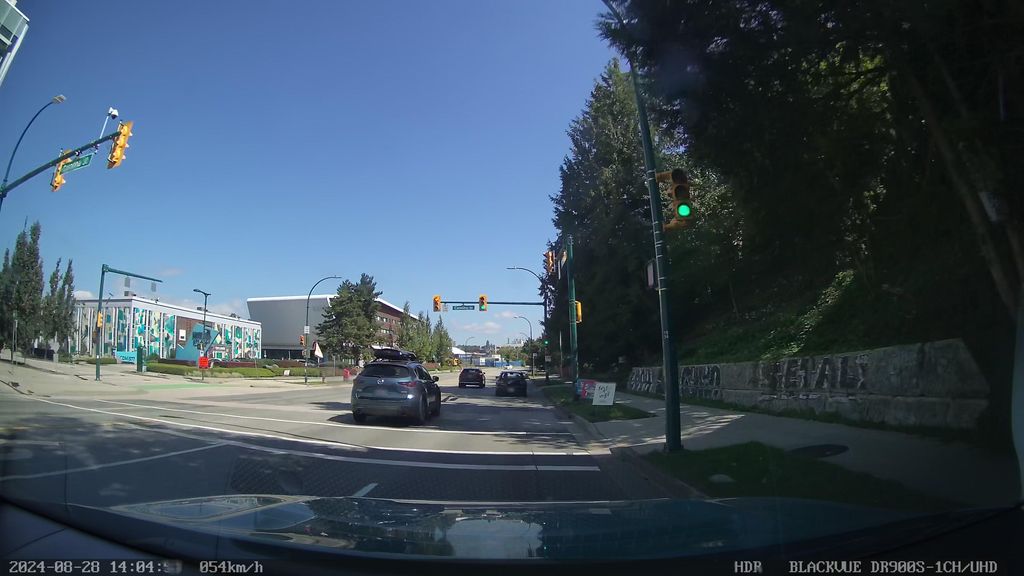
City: vancouver